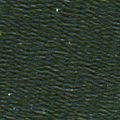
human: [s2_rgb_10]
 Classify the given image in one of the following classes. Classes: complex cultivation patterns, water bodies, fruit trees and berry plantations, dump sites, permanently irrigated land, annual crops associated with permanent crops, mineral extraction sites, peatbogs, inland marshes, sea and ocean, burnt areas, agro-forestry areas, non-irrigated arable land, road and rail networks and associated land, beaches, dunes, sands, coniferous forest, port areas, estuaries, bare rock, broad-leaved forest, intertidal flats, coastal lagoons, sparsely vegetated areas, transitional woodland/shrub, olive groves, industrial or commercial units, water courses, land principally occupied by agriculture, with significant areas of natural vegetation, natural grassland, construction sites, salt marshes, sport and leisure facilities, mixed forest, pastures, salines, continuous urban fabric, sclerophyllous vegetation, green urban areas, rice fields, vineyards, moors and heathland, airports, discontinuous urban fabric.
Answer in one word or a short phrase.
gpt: sea and ocean